Question: Im trying to use jQuery AutoComplete but all i get is a single item with all results all in it.
I have this ASP.Net WebMethod:
'''
[WebMethod]
public static string FetchCompletionList(string term)
{
var json = JsonConvert.SerializeObject(CustomerProvider.FetchKeys(term, 8));
return json;
}
'''
being called by this script:
'''
$("[id$='txtLKey']").autocomplete({
minlength: 2,
source: function(request, response) {
$.ajax({
type: "POST",
url: "/Views/Crm/Json/Json.aspx/FetchCompletionList",
data: '{term: "' + $("[id$='txtLKey']") .val() + '", count: "8"}',
contentType: "application/json; charset=utf-8",
dataType: "json",
success: function (data) {
response(data);
},
error: function (jqXHR, textStatus, errorThrown) {
alert(jqXHR.responseText);
alert(textStatus);
alert(errorThrown.toString());
}
});
}
});
'''
And the result is this:

When what I actually want is a list of options the user can select i.e. each NZ should be an item in a list.
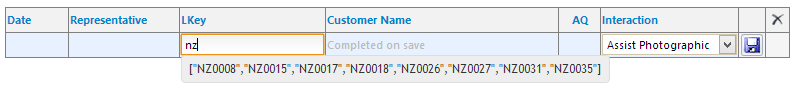
Answer: There are two problems here,
1. you need to pass data.d to response like response(data.d).
2. your value string is invalid it should be {"d":["NZ0008","NZ0015","NZ0017","NZ0018","NZ0026","NZ0027","NZ003??1","NZ0035"]}